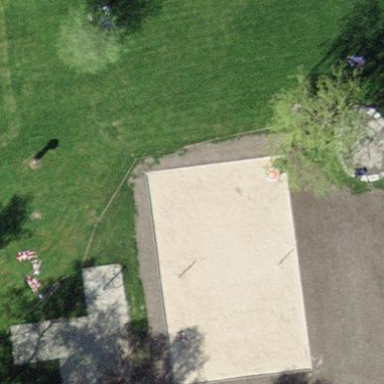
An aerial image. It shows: Sandy pitch designated for beach volleyball.